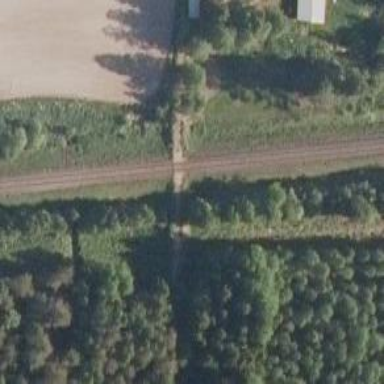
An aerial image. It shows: Level crossing with saltire markings.